Question:
I have never worked on fa to re conversions with two final states.
What should I do?
Should I just get rid of the other final state?
I got rid of q3 and I got
'''
(a*b(aa)*bb*ab)*
'''
Or should I alternate and kleene star q1 to q3 and q1 to q3 to q1?
If I did that, I would get
'''
(a*b(aa)*bb* + a*b(aa)*bb*ab)*
'''
which is kind of close since left-side of alternate can end in q3 and the other ends in q1. But then again, there's still the problem of that regex not accepting simple 'a' even if the fa clearly can.
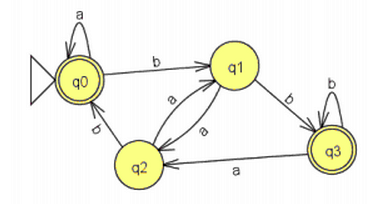
Answer: To deal with multiple accepting states, split your DFA into multiple DFAs, each of which is identical to the original DFA, but which only has a single accepting state (one DFA for each accepting state in the original DFA). Now (independently) simplify each DFA (combine identical states and eliminate useless states) and create a regexp for each. The regexp for your original DFA will be the conjunction (combination with '|') of all of these regexps.
So in your case, you'll have two DFAs, one with only q0 as accepting and one with only q3. In the first of these, q1 and q3 are redundant(identical state transitions), so you can combine q3 into q1 (giving you a 3-state DFA where q1 loops on 'b'). The regexp for that is:
'''
(a | b(b|aa)*b)*
'''
The regexp for the DFA with only q3 is much trickier. First find the paths to q3:
'''
a*b(aa|aba*b)*b
'''
then append the loops from q3:
'''
(b | a(a|ba*b)(a(a|ba*b))*b)*
'''
putting all that together:
'''
(a|b(b|aa)*b)* | a*b(aa|aba*b)*b(b|a(a|ba*b)(a(a|ba*b))*b)*
'''
not a simple regexp